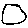
Label: circle